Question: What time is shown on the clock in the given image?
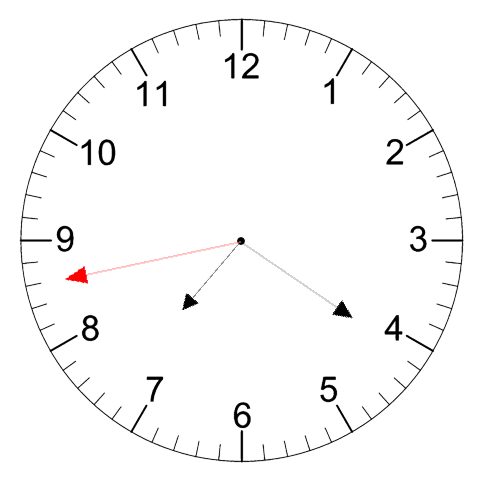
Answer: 07:20:43